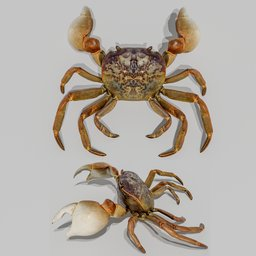
Label: animals